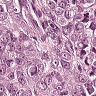
Metastatic tissue present: yes